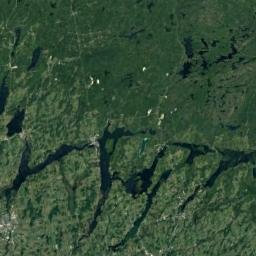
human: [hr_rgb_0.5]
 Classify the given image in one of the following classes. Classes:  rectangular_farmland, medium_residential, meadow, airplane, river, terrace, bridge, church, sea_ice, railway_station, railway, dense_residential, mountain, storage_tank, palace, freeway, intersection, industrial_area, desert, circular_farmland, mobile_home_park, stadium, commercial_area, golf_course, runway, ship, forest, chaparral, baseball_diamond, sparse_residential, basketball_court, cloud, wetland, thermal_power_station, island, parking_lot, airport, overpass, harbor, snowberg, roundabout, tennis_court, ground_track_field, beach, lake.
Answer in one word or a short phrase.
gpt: wetland